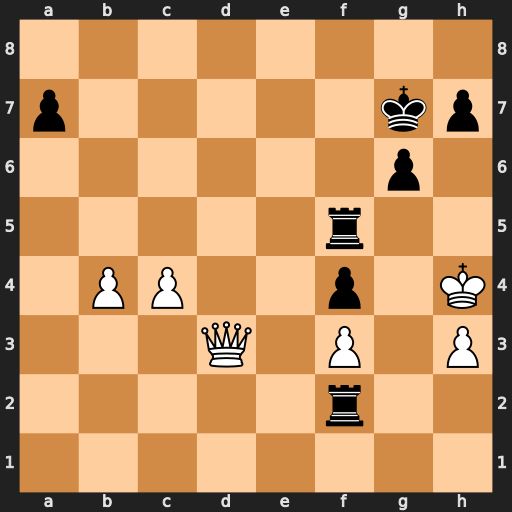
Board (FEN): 8/p5kp/6p1/5r2/1PP2p1K/3Q1P1P/5r2/8
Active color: w
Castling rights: -
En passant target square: -
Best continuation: Qd4+ Kh6 Qxf2